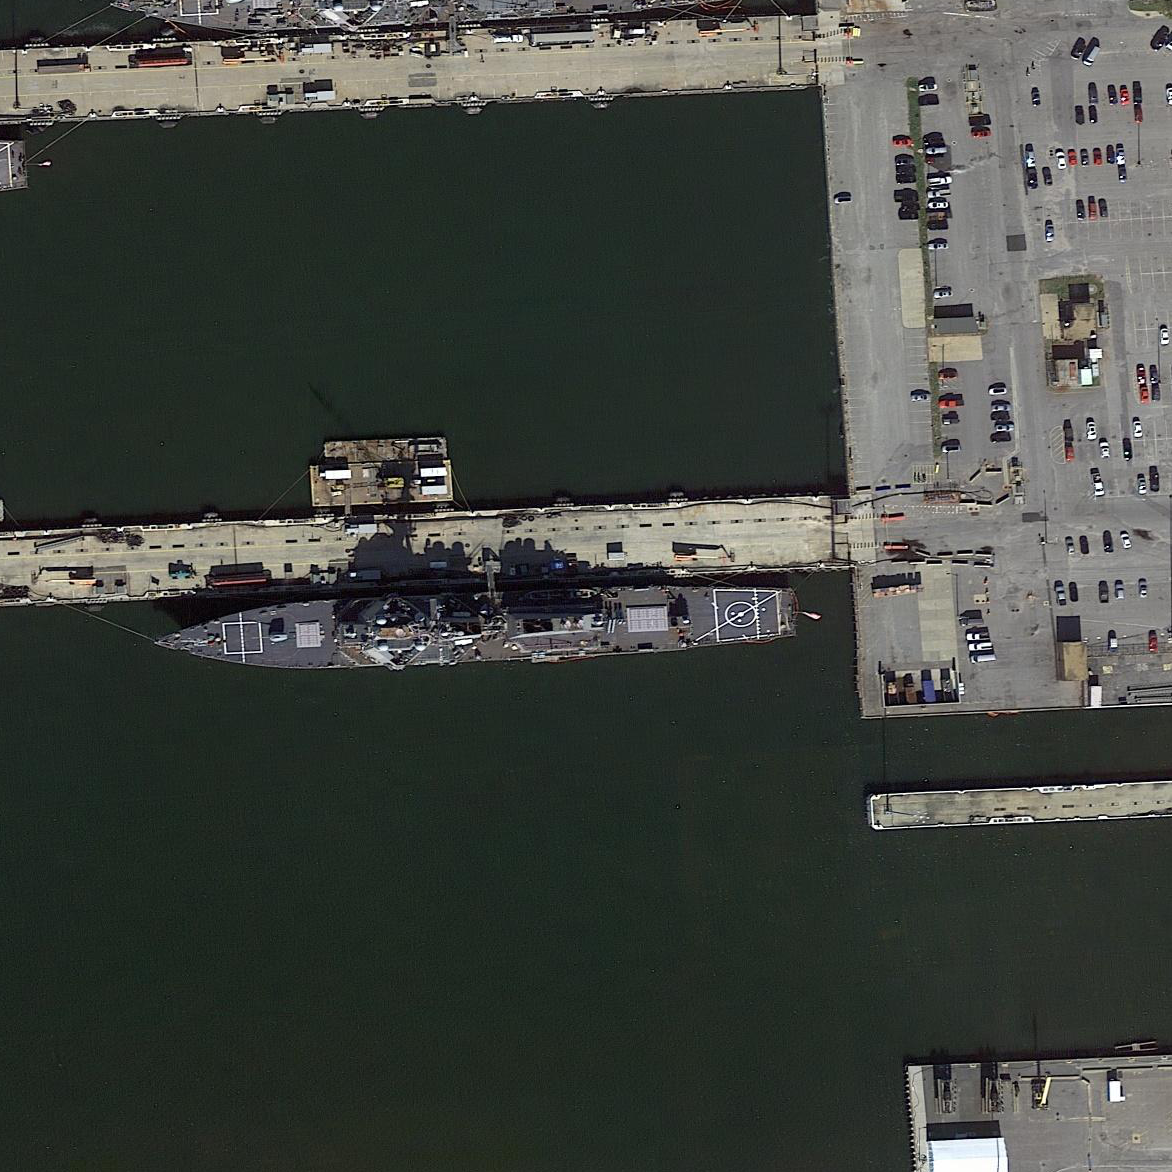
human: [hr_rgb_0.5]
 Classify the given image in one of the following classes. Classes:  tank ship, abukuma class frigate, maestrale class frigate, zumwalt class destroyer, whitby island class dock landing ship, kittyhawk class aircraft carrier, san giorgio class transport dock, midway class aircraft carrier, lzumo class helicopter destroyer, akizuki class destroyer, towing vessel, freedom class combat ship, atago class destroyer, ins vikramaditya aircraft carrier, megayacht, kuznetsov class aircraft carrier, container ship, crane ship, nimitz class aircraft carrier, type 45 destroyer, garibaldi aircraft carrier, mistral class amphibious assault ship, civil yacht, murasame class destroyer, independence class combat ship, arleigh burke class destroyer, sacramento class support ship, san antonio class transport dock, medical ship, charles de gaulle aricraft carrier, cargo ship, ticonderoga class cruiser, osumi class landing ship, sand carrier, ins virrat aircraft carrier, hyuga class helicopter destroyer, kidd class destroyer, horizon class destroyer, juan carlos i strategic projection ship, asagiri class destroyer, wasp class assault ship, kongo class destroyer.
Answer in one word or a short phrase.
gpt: Arleigh Burke class destroyer